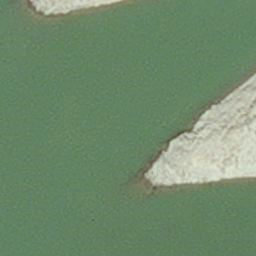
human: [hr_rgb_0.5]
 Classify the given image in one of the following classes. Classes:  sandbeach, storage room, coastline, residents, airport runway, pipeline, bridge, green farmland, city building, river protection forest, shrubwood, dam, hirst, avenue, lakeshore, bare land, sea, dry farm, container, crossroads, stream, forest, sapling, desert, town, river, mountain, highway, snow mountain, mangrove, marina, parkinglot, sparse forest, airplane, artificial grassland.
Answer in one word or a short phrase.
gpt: hirst